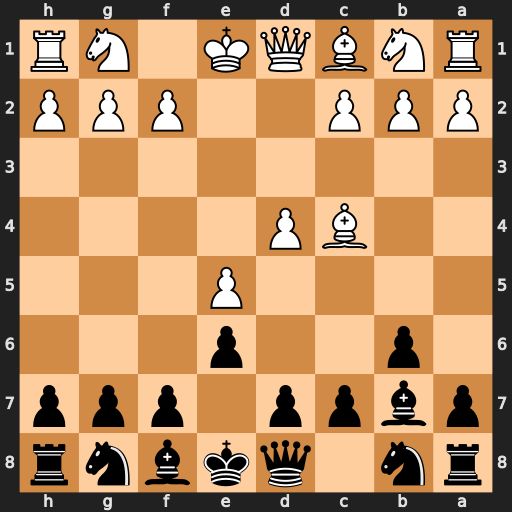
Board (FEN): rn1qkbnr/pbpp1ppp/1p2p3/4P3/2BP4/8/PPP2PPP/RNBQK1NR
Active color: b
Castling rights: KQkq
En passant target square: -
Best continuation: Bxg2 Qg4 Bxh1